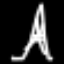
Label: The Eiffel Tower